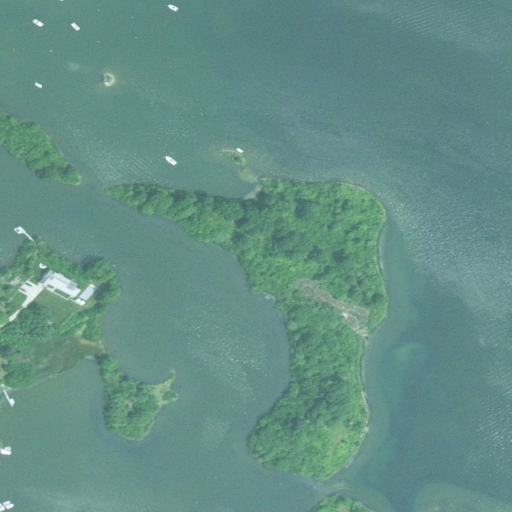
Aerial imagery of island in Rhode Island named The Hummocks containing open water, herbaceous wetlands, deciduous forest, grassland, medium intensity development, and mixed forest